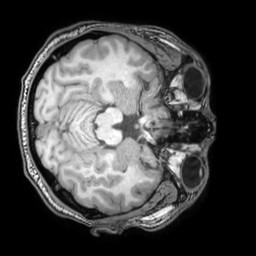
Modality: T1w
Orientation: axial
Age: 26
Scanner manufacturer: philips
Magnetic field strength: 3 T
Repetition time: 0.007 s
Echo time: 0.003501 s